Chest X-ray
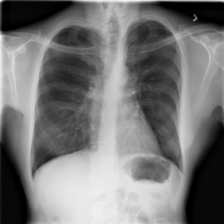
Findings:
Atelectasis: negative
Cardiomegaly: negative
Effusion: negative
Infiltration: negative
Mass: negative
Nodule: negative
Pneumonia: negative
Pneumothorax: negative
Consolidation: negative
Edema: negative
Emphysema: negative
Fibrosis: negative
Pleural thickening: negative
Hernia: negative